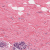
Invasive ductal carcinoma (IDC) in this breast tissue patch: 0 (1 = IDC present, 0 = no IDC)